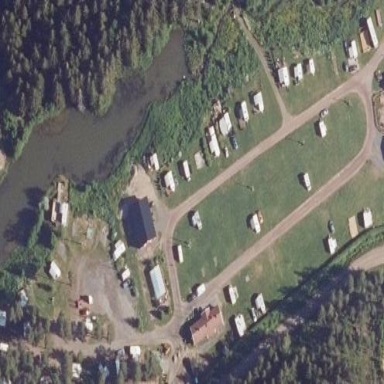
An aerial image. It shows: Caravan site with sanitary dump station.